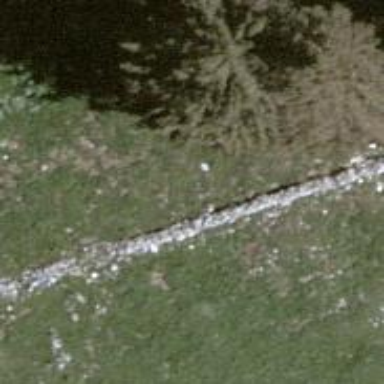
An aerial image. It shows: Wall is shown in the image.